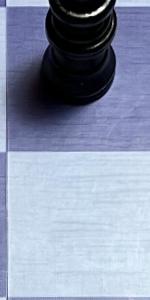
Label: Empty